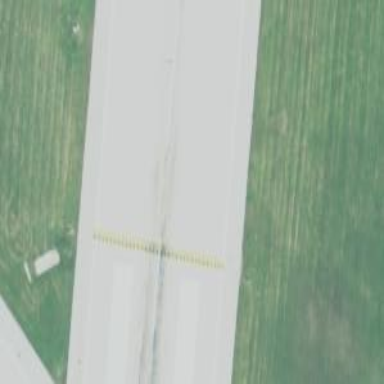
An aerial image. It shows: Runway at airport.